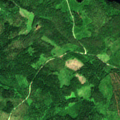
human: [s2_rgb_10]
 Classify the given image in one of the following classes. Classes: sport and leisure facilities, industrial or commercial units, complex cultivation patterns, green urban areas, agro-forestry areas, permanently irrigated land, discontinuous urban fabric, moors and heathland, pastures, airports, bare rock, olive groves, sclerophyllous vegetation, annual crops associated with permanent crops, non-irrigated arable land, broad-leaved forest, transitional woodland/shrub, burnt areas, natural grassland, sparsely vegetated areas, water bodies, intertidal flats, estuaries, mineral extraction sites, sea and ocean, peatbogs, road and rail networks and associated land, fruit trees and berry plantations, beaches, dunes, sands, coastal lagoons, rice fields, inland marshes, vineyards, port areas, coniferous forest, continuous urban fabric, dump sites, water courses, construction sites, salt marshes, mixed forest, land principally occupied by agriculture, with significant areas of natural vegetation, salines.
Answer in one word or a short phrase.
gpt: broad-leaved forest, coniferous forest, mixed forest, water bodies